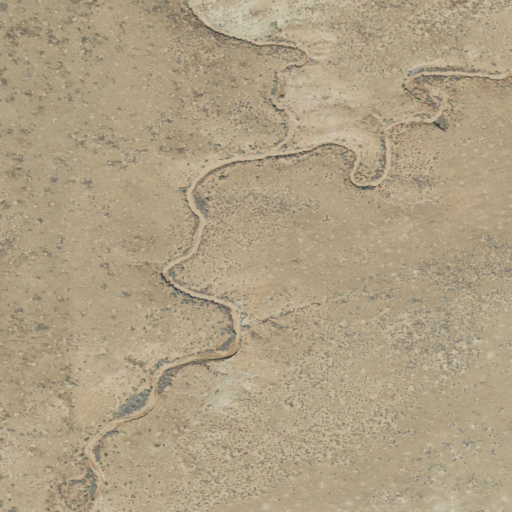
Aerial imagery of depression(s) in Utah named Uinta Basin containing grassland and shrub